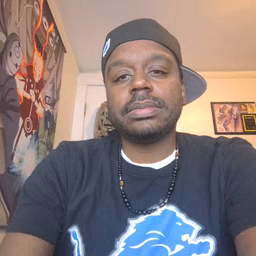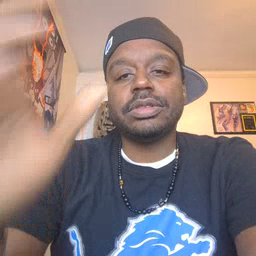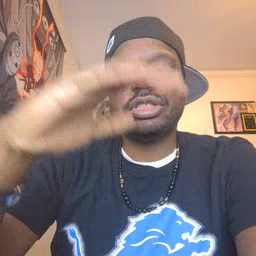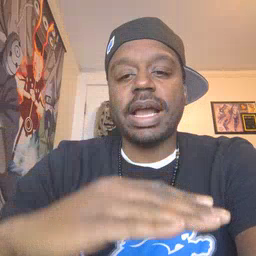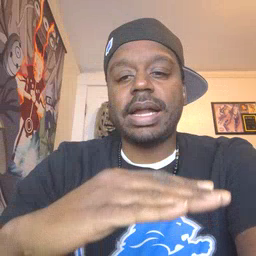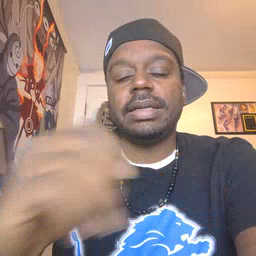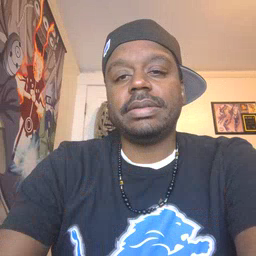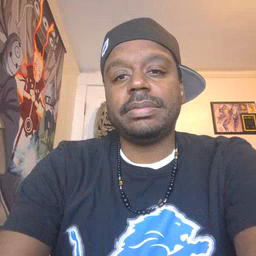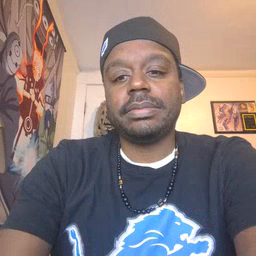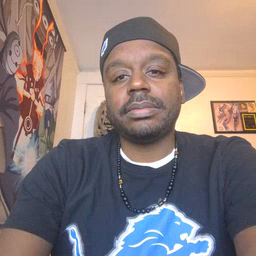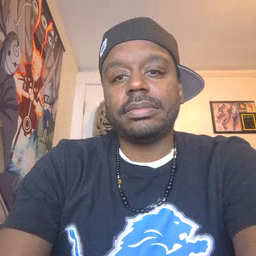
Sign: child